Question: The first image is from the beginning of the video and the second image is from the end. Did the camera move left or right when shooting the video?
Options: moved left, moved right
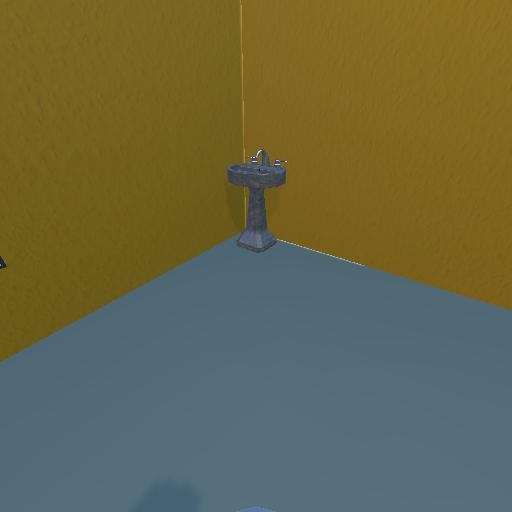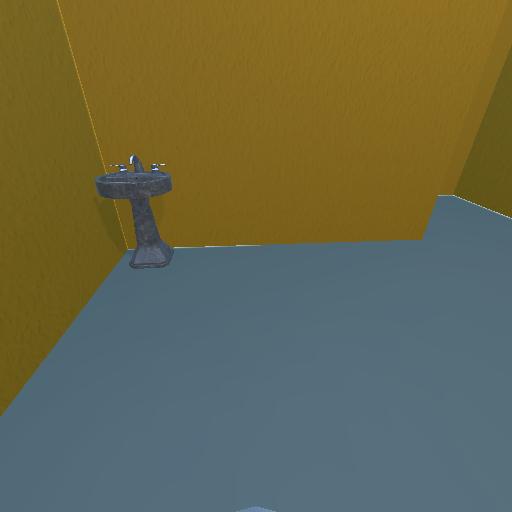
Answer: moved left